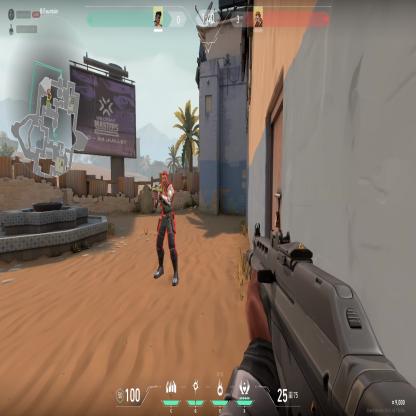
Label: enemy